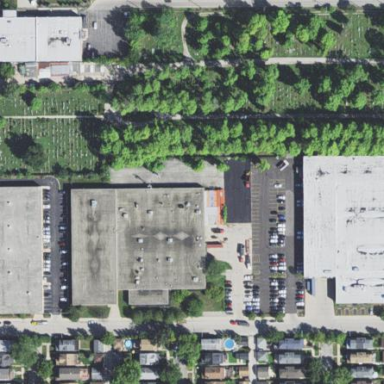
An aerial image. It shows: Cemetery.